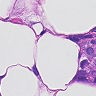
Metastatic tissue present: yes